Interaction volume radius: 5 \u00c5
Interaction volume height: 15 \u00c5
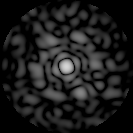
Disorder parameter: 0.8645